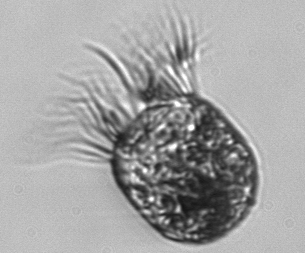
Label: Pelagostrobilidium